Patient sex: F
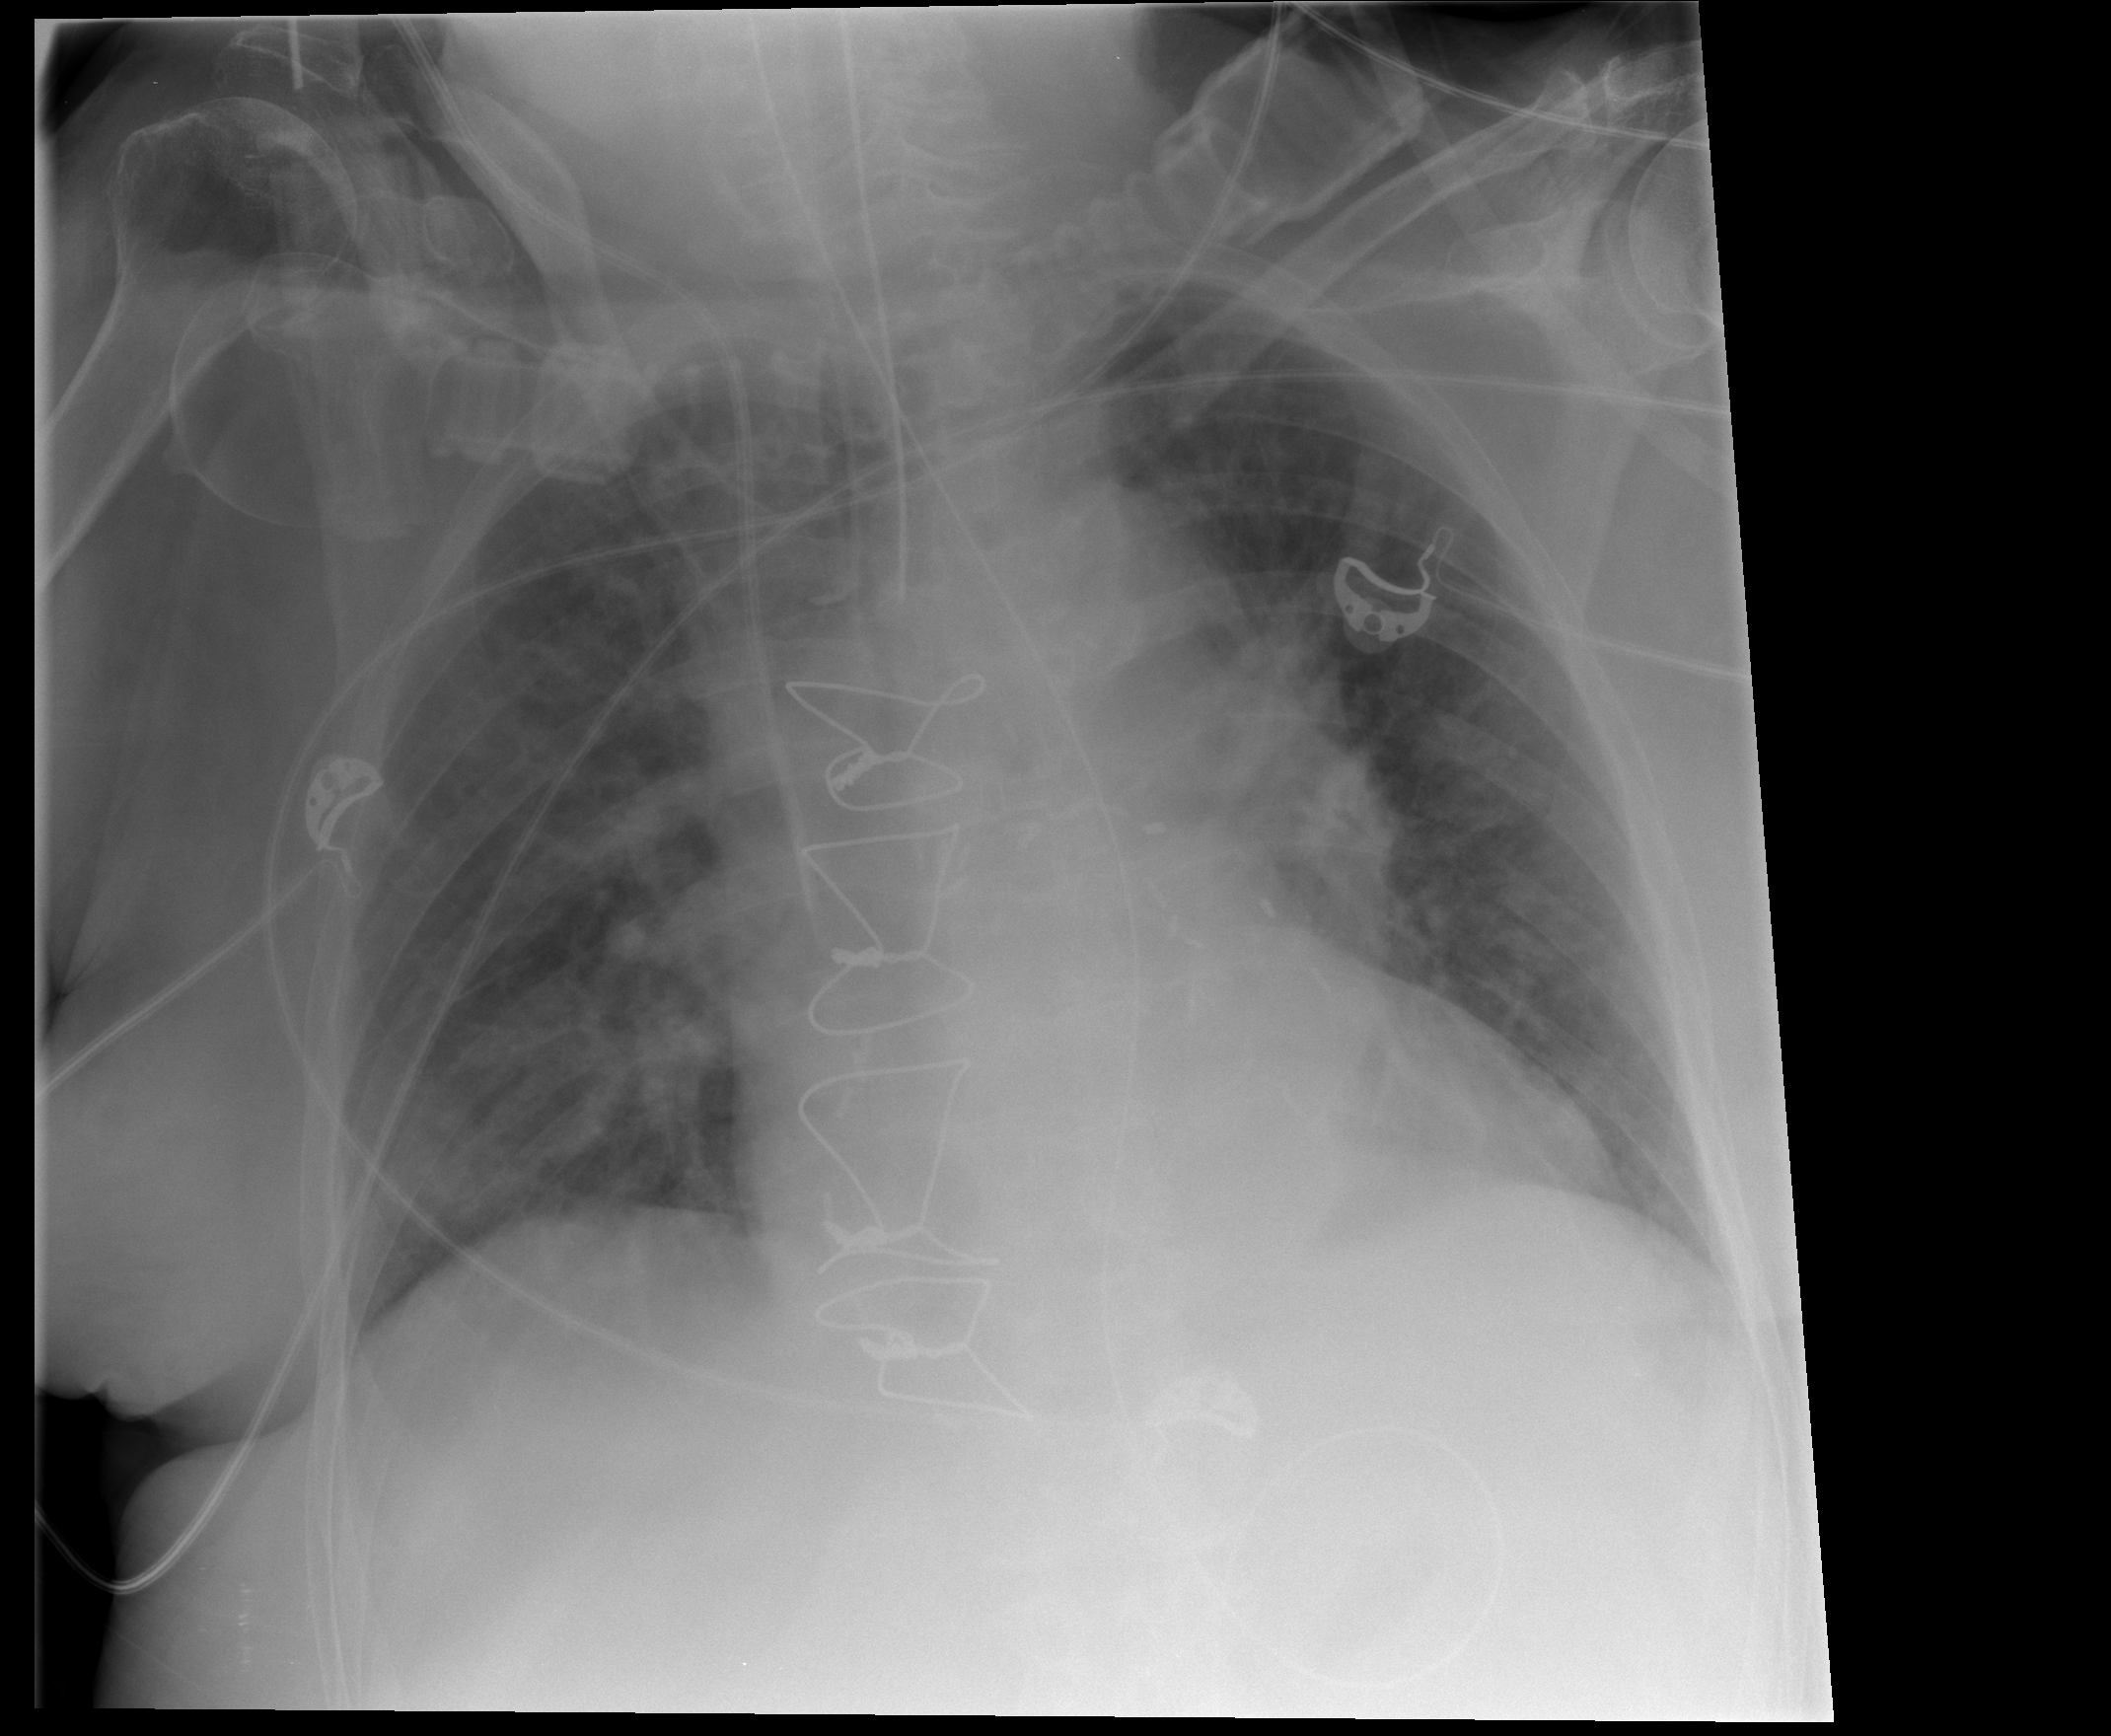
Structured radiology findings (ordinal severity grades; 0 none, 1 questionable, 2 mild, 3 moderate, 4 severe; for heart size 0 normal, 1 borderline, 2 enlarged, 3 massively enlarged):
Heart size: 2
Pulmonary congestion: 2
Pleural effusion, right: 2
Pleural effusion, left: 1
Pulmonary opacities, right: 2
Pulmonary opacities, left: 0
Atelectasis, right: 2
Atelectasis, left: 0